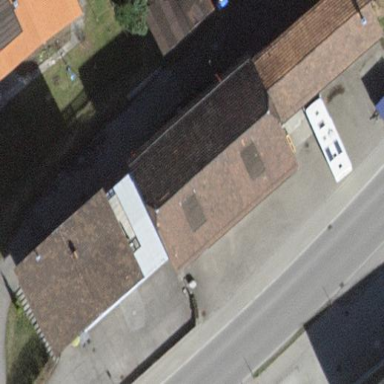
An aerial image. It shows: Commercial building.